Field crop: maize
Growth stage: 1
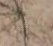
Species: salsola